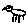
Label: bird